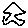
Label: star